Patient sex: F
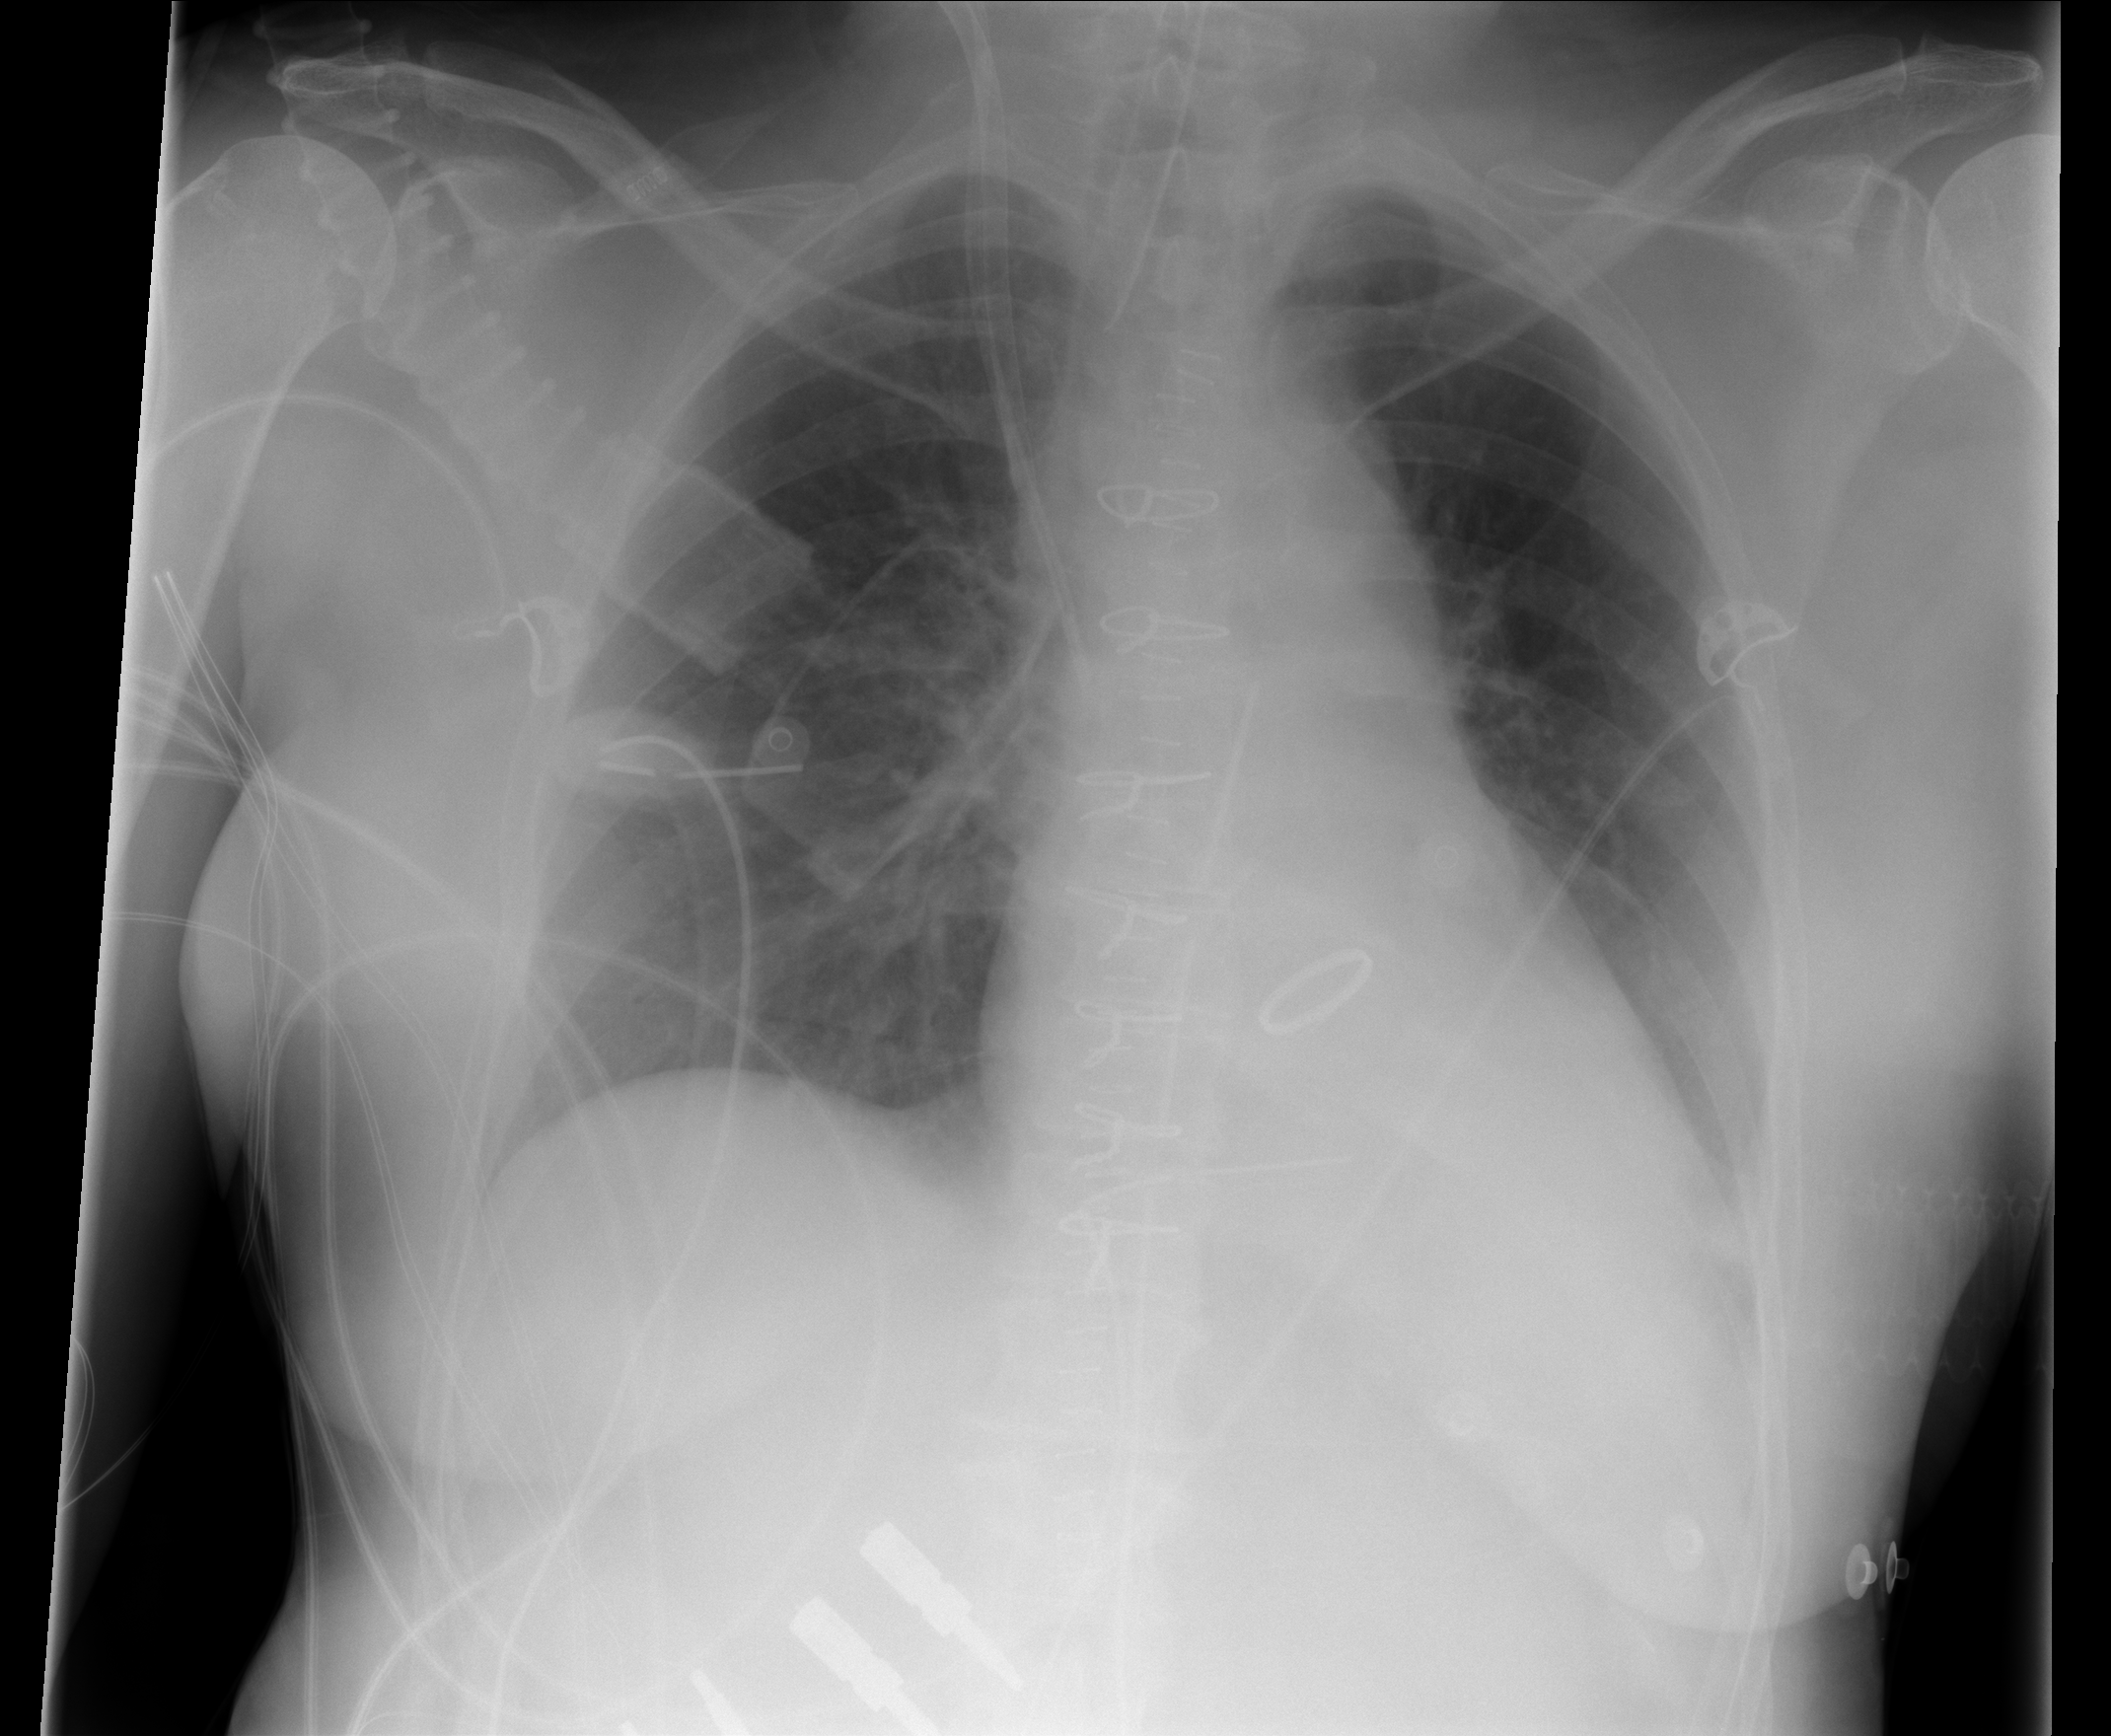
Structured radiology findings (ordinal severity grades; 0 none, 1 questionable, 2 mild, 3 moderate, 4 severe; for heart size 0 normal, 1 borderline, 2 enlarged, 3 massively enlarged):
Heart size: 0
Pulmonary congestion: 0
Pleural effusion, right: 0
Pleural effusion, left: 0
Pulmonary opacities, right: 0
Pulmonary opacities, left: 0
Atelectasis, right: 0
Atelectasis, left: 2